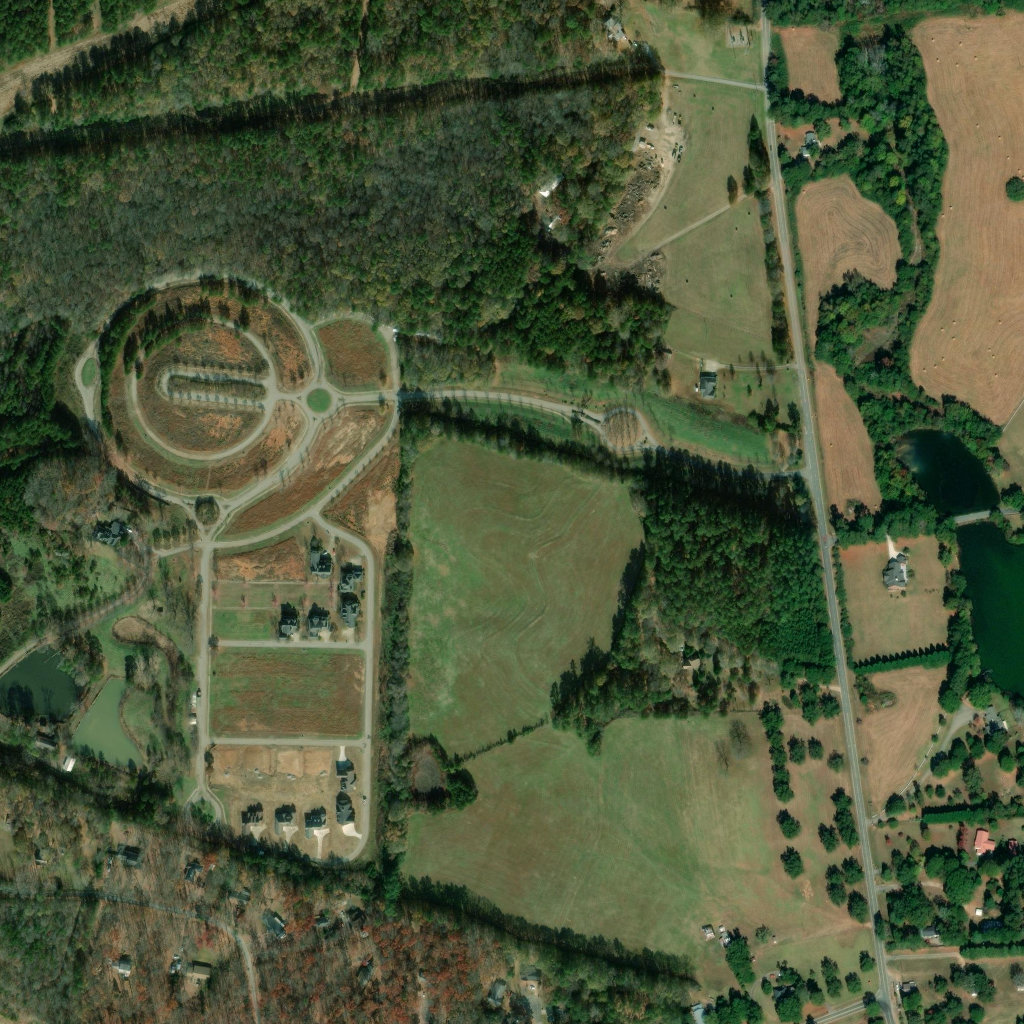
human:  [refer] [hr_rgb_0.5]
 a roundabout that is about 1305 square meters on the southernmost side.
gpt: <box>[[17, 77, 21, 81, 0]]</box>